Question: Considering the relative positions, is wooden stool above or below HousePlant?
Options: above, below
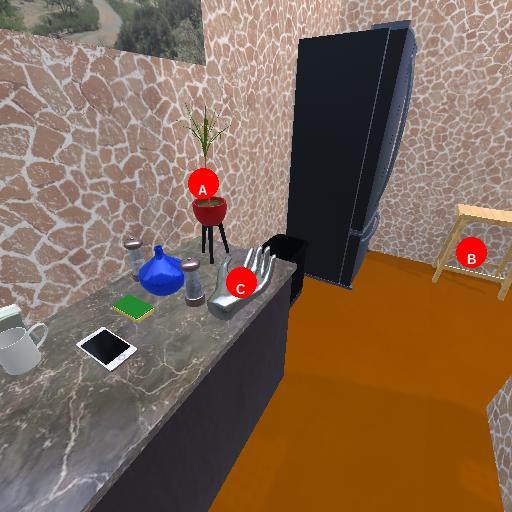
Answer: above